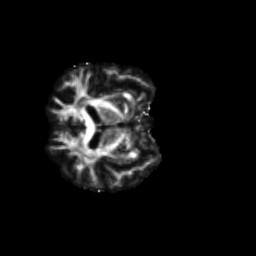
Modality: FA
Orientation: axial
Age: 70
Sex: male
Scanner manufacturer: siemens
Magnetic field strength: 3 T
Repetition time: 4.71 s
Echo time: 0.0906 s